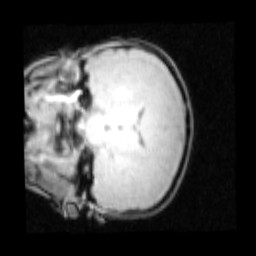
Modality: PDw
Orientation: coronal
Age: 11
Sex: male
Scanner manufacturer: siemens
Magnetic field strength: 3 T
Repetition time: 0.25 s
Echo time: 0.00103 s